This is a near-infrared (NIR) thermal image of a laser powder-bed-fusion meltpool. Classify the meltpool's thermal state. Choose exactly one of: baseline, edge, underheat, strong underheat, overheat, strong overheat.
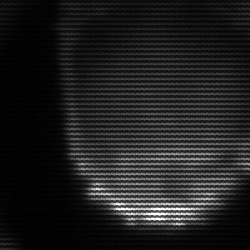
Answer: edge